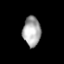
Tissue: lung
Cell type: Epithelial cells
Senescence score: 0.127
Nuclear area (px): 520
Mean DAPI intensity: 168.475